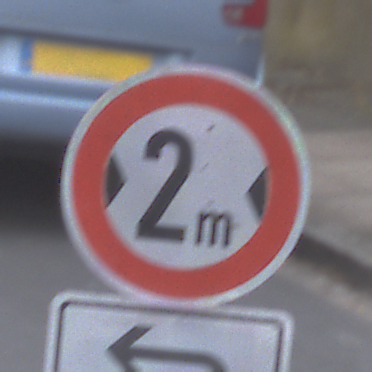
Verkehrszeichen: TatsaechlicheBreite2
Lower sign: RichtungsangabeDurchPfeile2
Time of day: MorningAfternoon
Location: Outdoor (Urban)
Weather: Overcast
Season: NotSpecified
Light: Natural